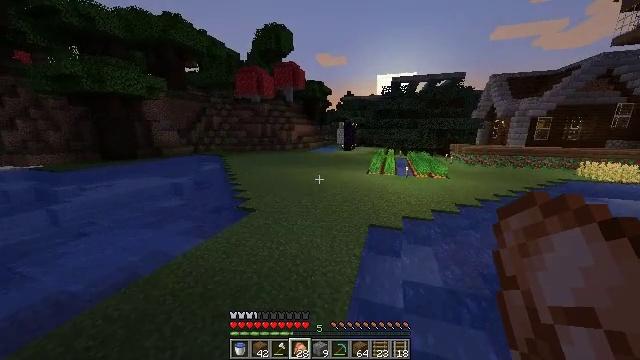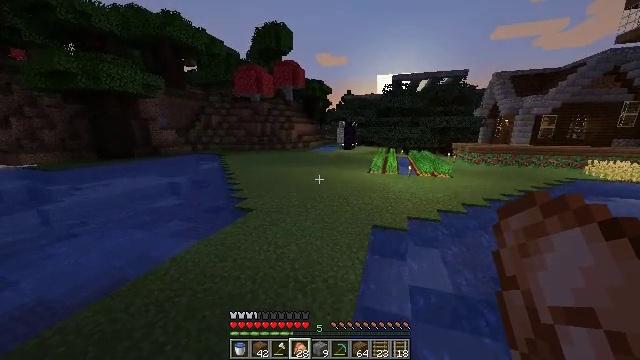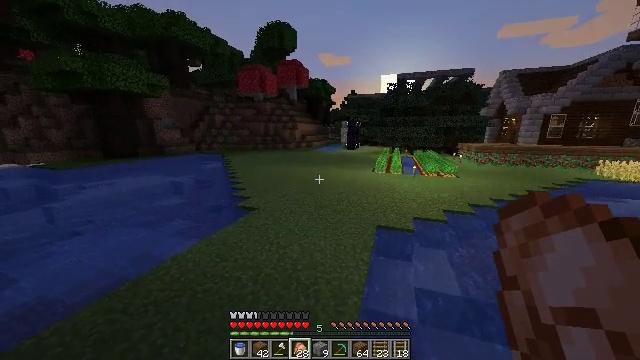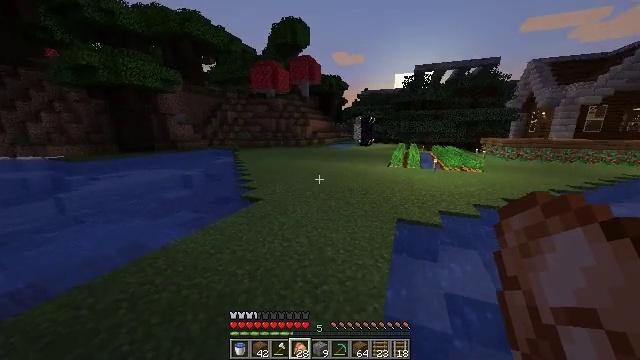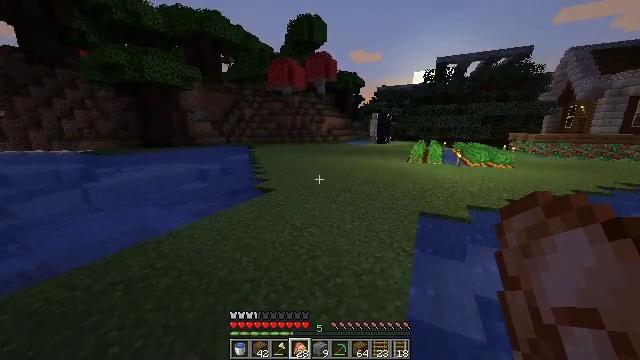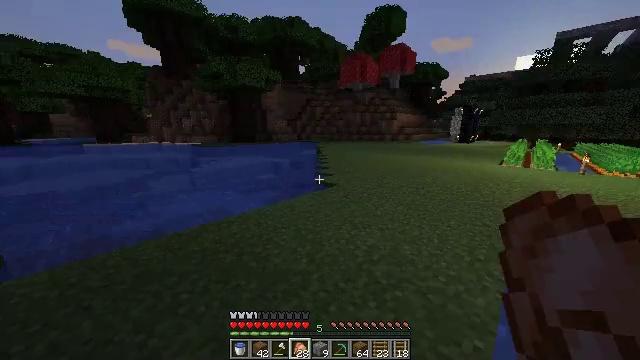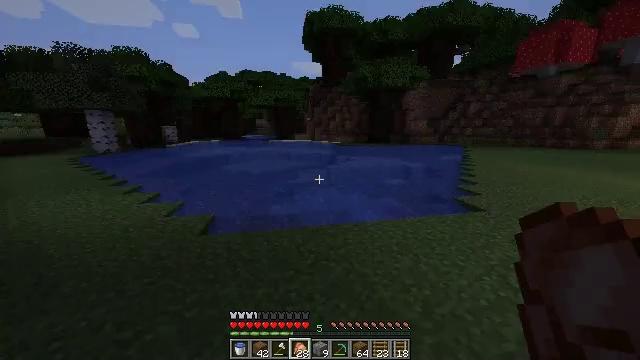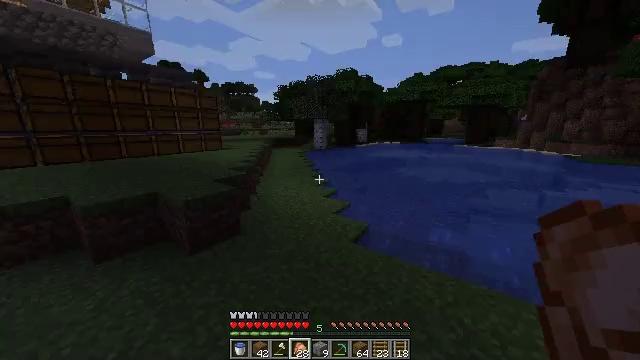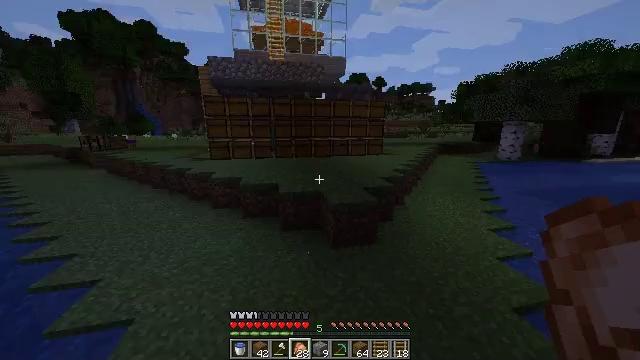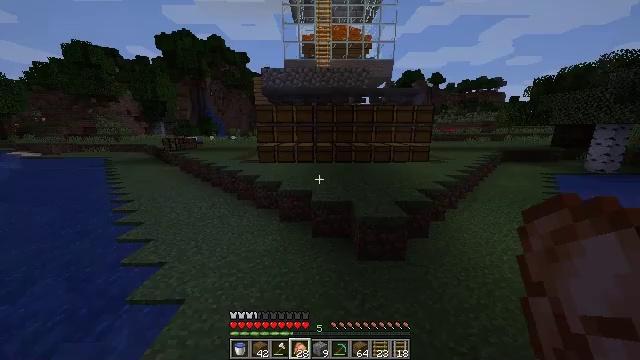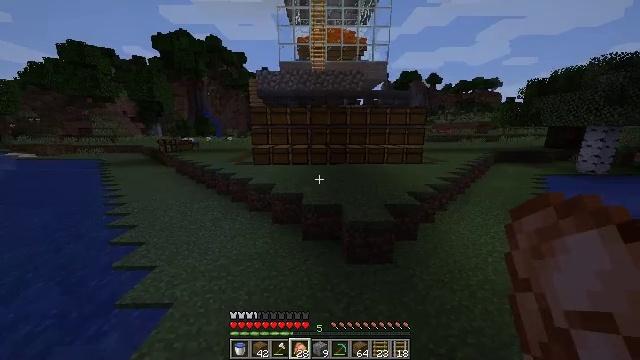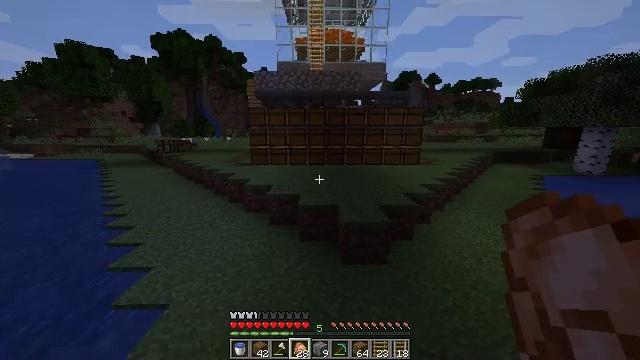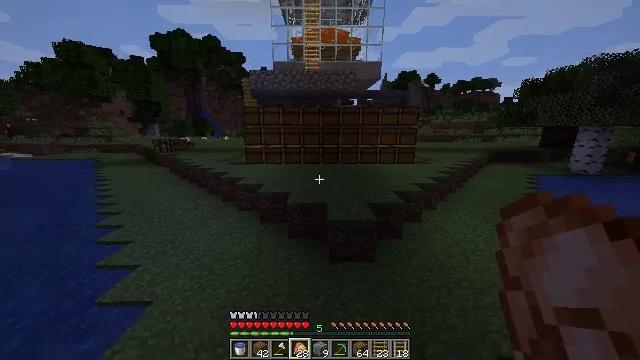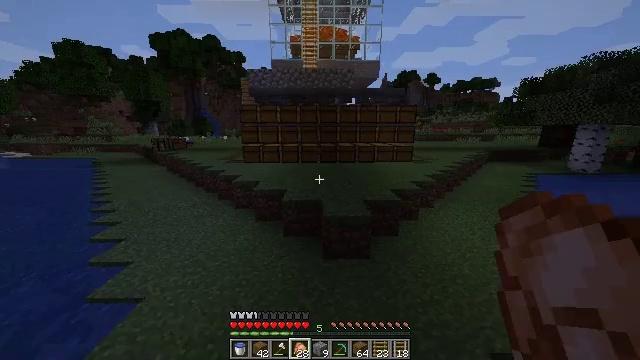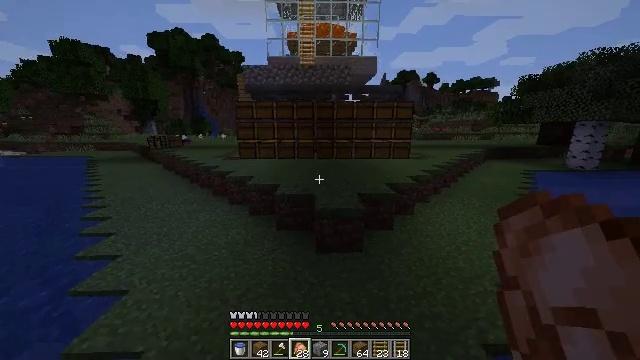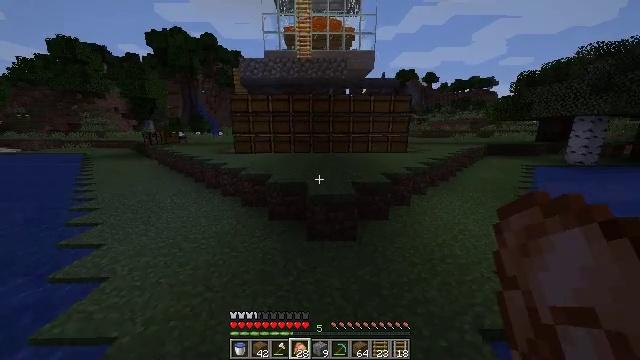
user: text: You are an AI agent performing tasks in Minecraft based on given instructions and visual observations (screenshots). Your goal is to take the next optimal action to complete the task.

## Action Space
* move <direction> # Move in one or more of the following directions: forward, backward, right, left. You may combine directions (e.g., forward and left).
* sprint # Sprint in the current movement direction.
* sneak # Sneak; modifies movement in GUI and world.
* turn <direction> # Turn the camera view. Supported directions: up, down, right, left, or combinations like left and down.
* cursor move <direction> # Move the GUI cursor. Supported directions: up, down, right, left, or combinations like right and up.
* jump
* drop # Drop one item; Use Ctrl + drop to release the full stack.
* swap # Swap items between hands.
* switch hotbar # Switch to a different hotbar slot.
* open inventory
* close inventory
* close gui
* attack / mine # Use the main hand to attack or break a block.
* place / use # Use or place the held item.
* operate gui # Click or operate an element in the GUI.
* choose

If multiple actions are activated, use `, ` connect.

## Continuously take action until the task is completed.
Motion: motion action
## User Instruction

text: Disassemble the purple bed for relocation.
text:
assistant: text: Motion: move forward, jump
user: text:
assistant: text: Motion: move forward, jump
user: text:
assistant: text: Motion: move forward, turn left, jump
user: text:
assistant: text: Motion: move forward, turn left, jump
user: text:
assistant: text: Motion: move forward, sprint, turn left, jump
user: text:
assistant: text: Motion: move forward, sprint, turn left, jump
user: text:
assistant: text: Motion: move forward, turn left, jump
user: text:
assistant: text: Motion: move forward, turn left, jump
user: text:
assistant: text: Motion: move forward, turn left
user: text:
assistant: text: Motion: move forward
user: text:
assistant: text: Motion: move forward
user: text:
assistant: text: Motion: move forward
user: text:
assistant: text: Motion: move forward, sprint
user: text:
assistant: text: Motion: move forward, sprint
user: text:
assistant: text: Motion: move forward, sprint
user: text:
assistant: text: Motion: move forward, turn left and up
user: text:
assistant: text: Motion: move forward, turn left and up
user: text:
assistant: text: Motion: move forward, sprint, turn left
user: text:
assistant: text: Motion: move forward, sprint
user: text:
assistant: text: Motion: move forward, sprint, turn left
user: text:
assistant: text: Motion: move forward, sprint, turn left and down
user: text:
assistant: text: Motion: move forward, turn left
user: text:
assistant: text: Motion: move forward, turn left
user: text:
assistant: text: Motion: move forward, sprint
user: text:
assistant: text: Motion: move forward, sprint, turn left and down
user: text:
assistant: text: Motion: move forward, sprint, turn left and down
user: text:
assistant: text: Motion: move forward, turn left and down
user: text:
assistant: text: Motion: move forward, turn left
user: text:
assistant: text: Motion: move forward
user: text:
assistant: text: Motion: move forward, jump